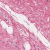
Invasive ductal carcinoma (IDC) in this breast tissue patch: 0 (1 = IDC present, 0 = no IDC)